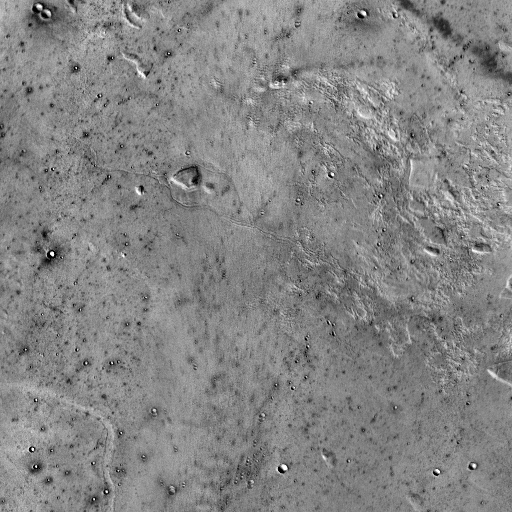
Crater classes present: Background, Other